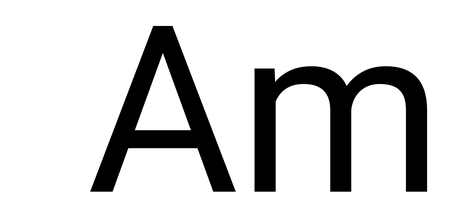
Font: Roboto_Regular